Interaction volume radius: 5 \u00c5
Interaction volume height: 10 \u00c5
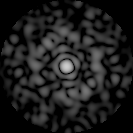
Disorder parameter: 0.8113